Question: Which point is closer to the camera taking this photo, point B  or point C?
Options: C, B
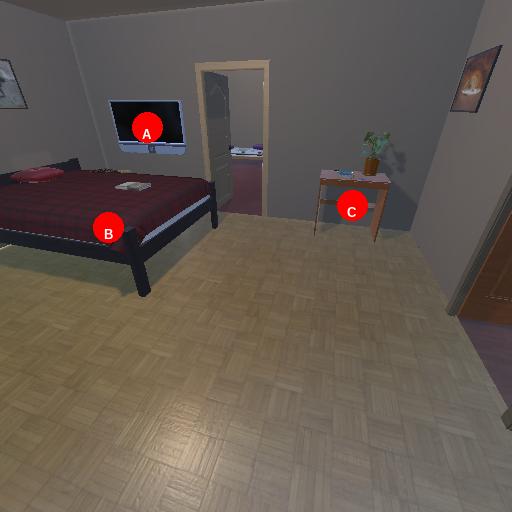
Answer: C